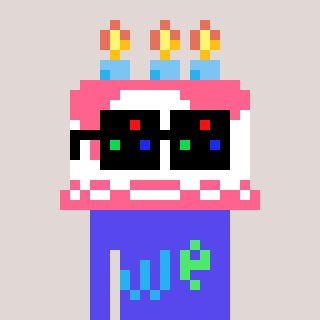
a pixel art character with square black sunglasses, a cake-shaped head and a computerblue-colored body on a warm background